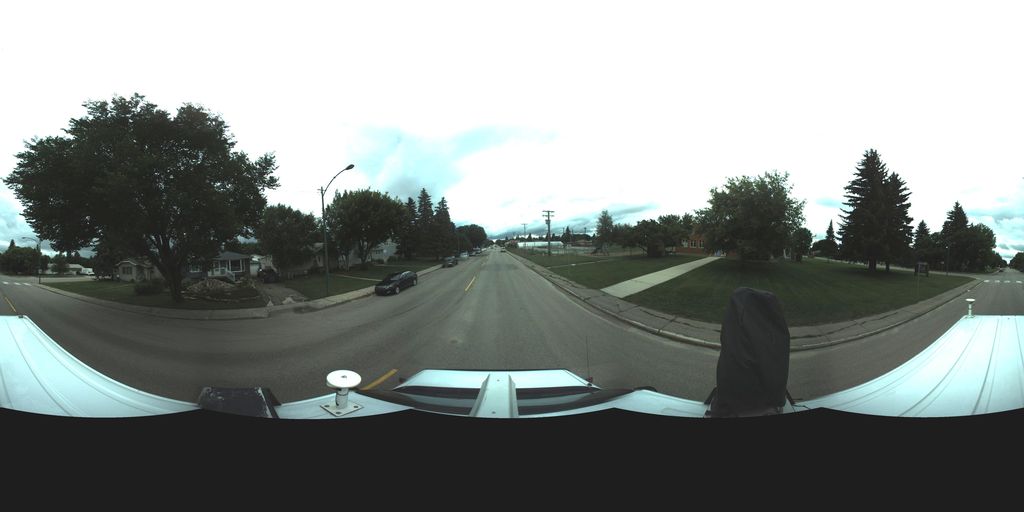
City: saskatoon